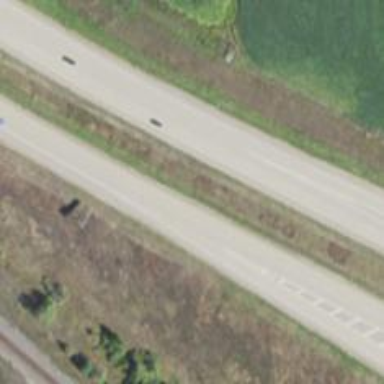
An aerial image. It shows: Motorway junction.